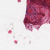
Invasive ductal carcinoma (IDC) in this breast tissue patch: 0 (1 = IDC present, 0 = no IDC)